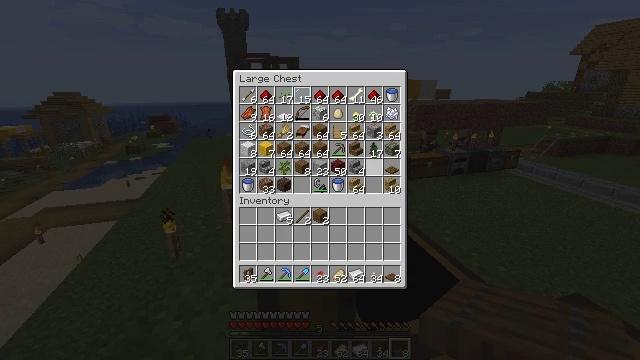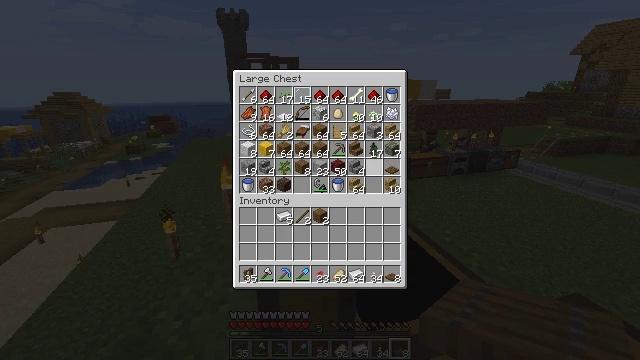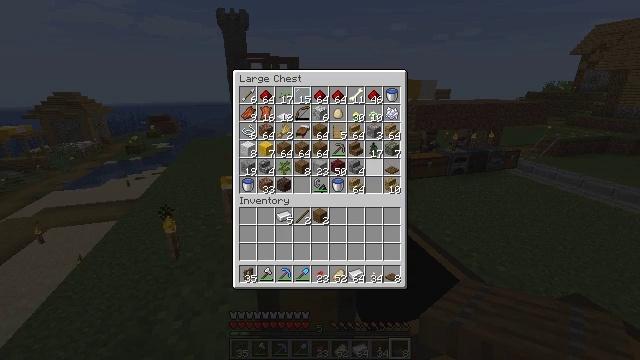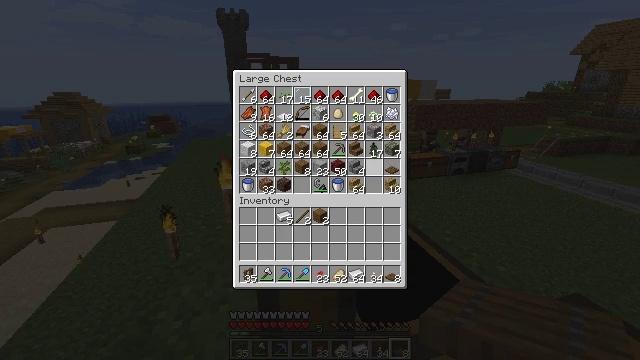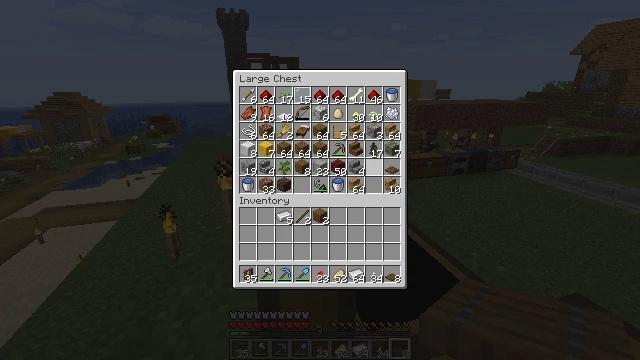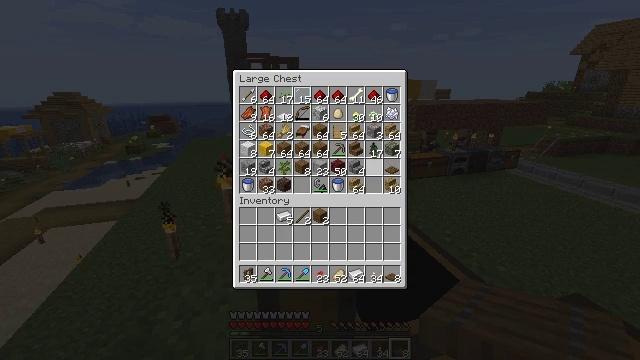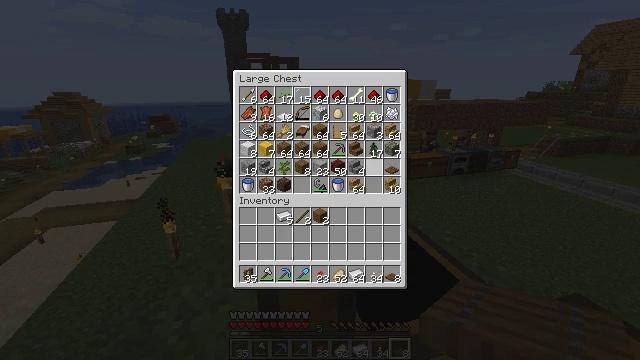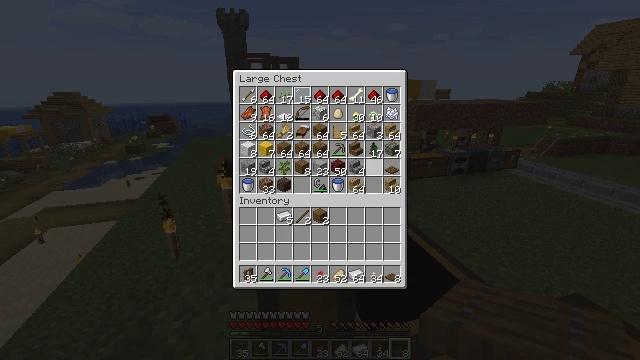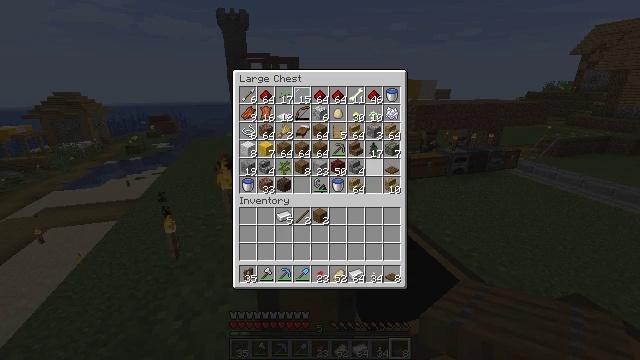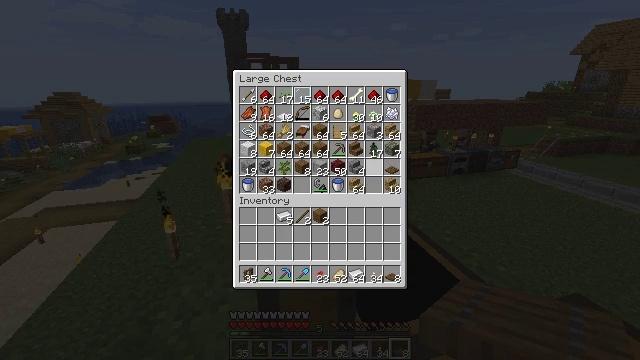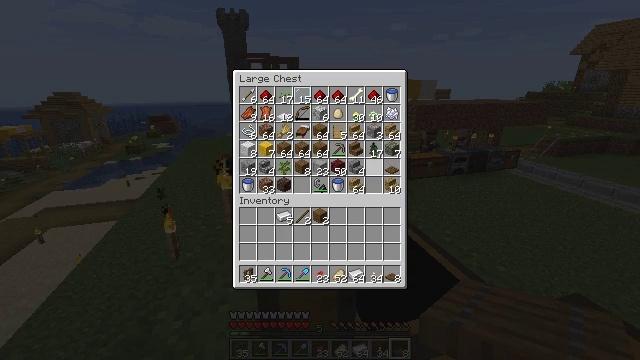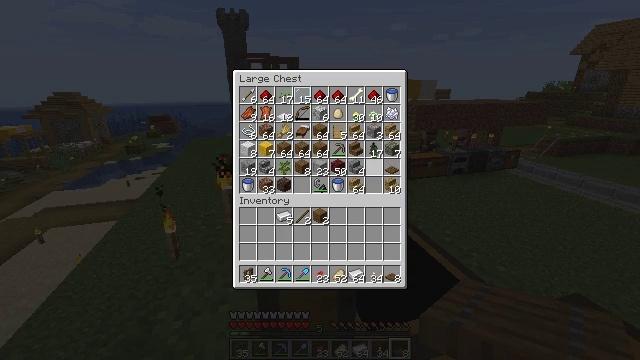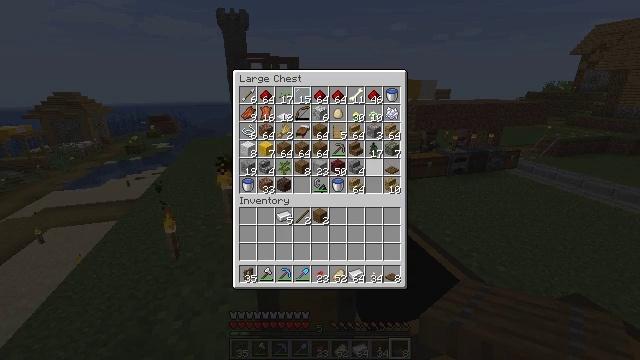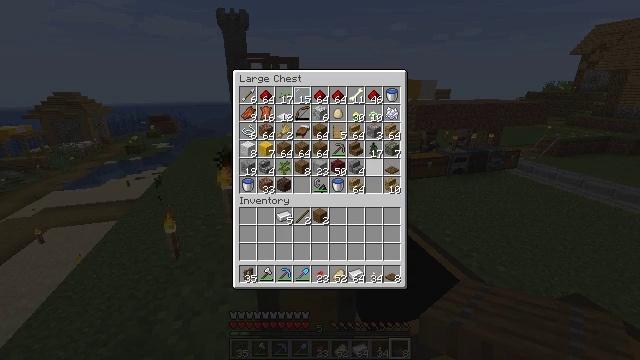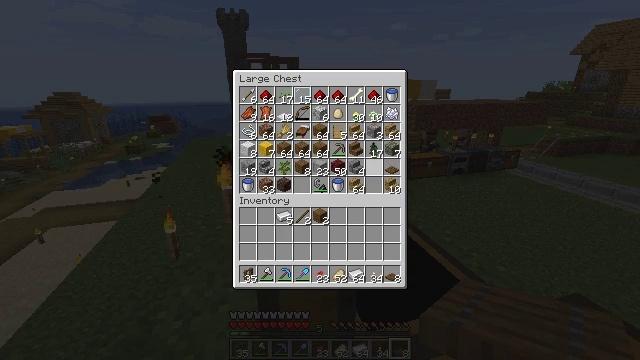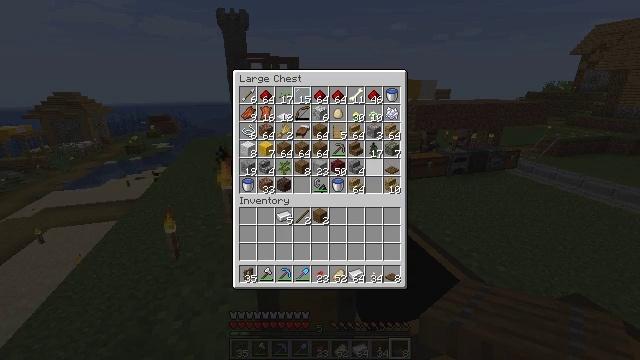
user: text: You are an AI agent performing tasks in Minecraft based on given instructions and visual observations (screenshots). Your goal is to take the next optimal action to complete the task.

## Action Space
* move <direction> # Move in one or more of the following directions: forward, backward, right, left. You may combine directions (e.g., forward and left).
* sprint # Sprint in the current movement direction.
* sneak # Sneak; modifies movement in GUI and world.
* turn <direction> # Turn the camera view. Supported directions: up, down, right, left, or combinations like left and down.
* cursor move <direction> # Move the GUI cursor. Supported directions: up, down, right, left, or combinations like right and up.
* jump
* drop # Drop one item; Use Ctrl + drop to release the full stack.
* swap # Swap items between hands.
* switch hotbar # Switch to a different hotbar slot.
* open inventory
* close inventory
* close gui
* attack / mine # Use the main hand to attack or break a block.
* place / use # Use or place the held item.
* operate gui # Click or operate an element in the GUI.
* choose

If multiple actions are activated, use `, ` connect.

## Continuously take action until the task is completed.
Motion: motion action
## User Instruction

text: Use sticks and spruce planks to craft a spruce fence gate.
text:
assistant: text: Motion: sneak
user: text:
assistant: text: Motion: sneak
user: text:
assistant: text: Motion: sneak
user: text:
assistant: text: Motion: sneak
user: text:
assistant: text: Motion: sneak
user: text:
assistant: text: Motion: sneak
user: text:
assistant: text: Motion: sneak
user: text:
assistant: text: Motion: sneak
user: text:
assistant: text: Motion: no_op
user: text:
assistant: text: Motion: no_op
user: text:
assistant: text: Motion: no_op
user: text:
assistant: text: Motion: no_op
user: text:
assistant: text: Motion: no_op
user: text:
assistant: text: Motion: no_op
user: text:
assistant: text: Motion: no_op
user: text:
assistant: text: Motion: no_op
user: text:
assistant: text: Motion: no_op
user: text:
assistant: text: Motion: no_op
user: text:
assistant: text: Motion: no_op
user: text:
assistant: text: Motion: no_op
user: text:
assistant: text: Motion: no_op
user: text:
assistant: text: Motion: no_op
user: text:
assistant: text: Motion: no_op
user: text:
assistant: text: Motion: no_op
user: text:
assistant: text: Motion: no_op
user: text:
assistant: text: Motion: no_op
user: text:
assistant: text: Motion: no_op
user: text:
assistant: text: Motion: cursor move left
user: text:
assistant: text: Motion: cursor move left
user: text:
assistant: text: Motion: cursor move left